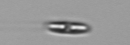
Label: pennate